Aerial crown-view tile of a tropical tree (Barro Colorado Island, Panama), acquired 20241112:
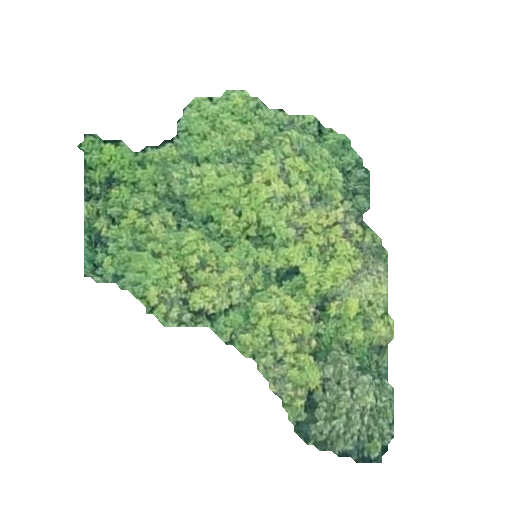
Species: Protium stevensonii
GBIF accepted scientific name: Tetragastris panamensis
Crown area: 111.999 m²